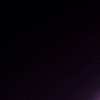
Label: space